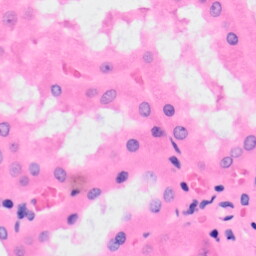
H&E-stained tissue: Kidney